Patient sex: M
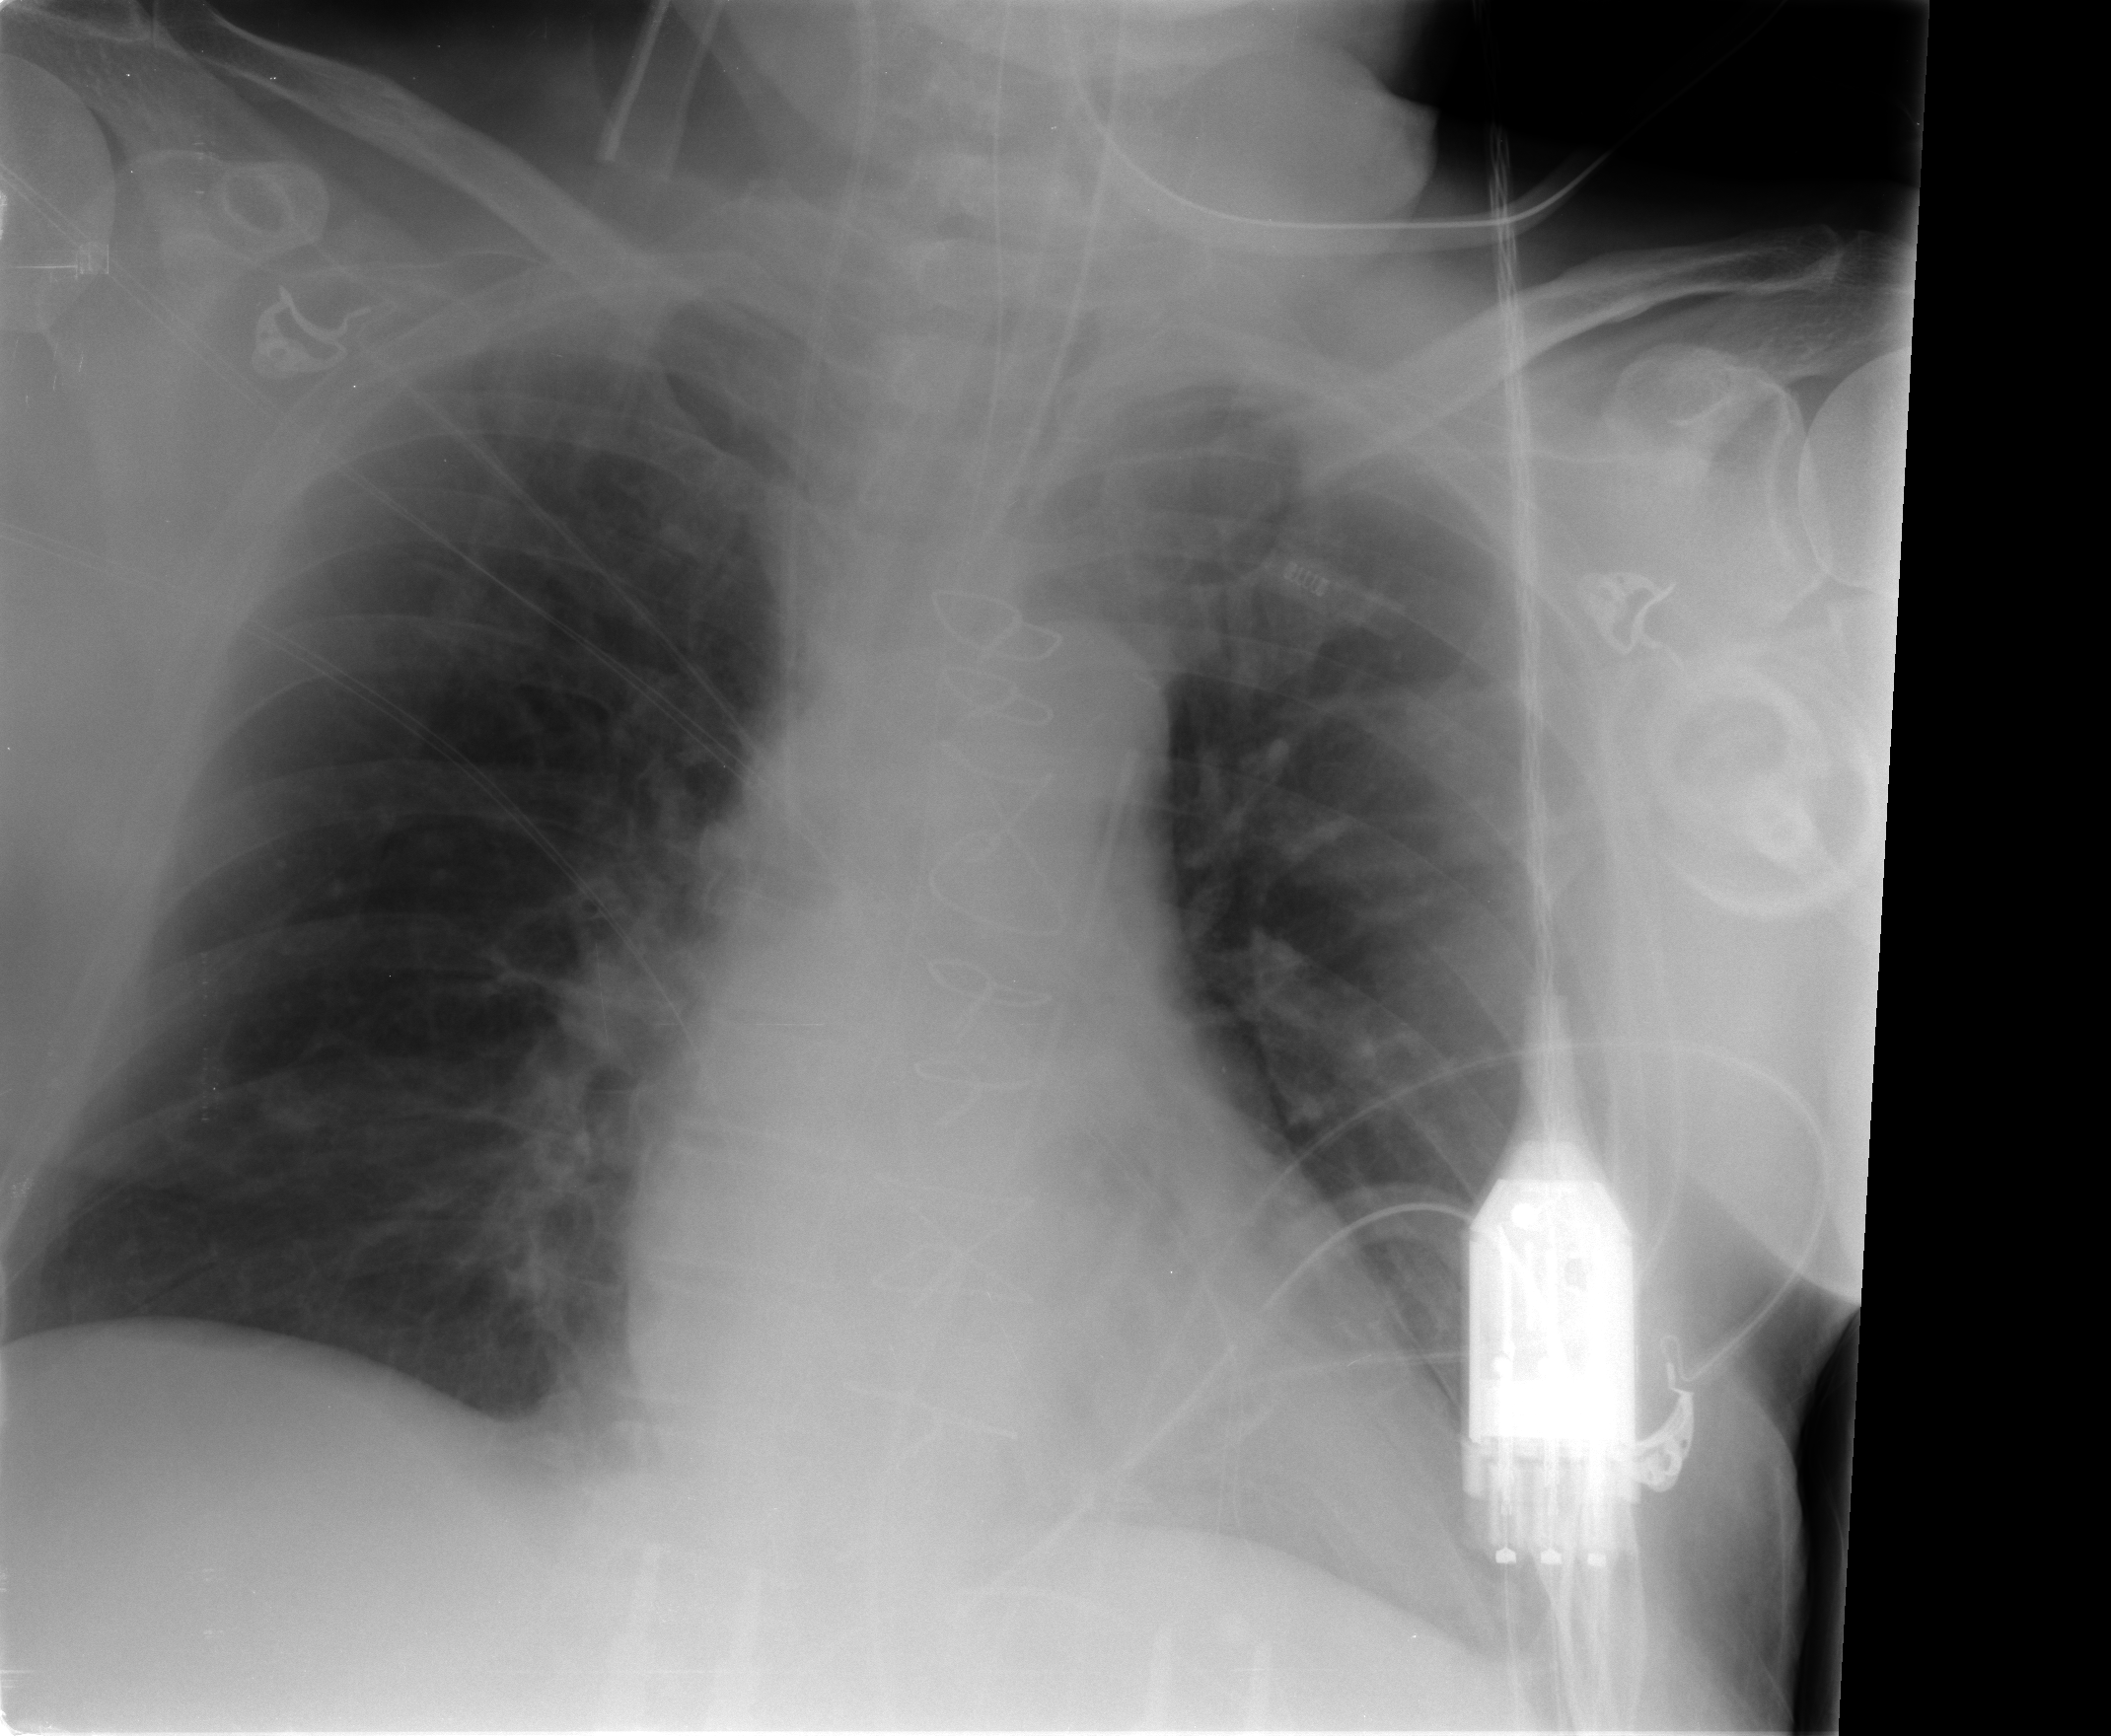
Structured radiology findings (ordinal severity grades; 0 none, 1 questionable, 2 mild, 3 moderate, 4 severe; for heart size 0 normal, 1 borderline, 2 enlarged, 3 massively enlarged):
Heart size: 0
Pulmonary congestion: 0
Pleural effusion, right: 0
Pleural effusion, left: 0
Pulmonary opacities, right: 0
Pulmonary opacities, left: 0
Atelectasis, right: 0
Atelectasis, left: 1